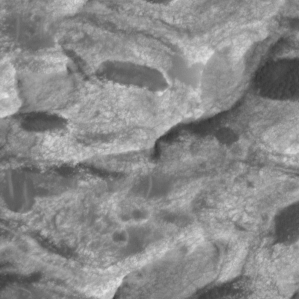
Label: non_frost